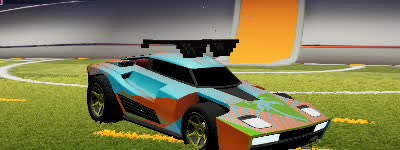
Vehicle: breakout